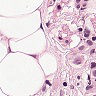
Metastatic tissue present: yes